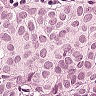
Metastatic tissue present: yes